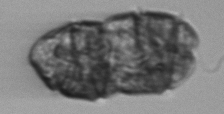
Label: Margalefidinium